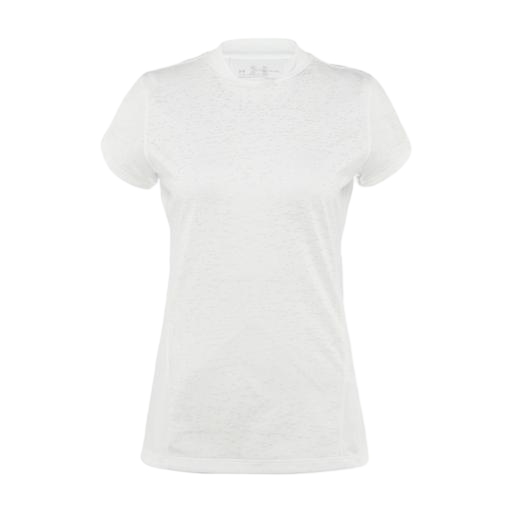
white technical t-shirt, multicolor women’s ua jacquard novelty drape t-shirt, white cap-sleeve t-shirt, white background